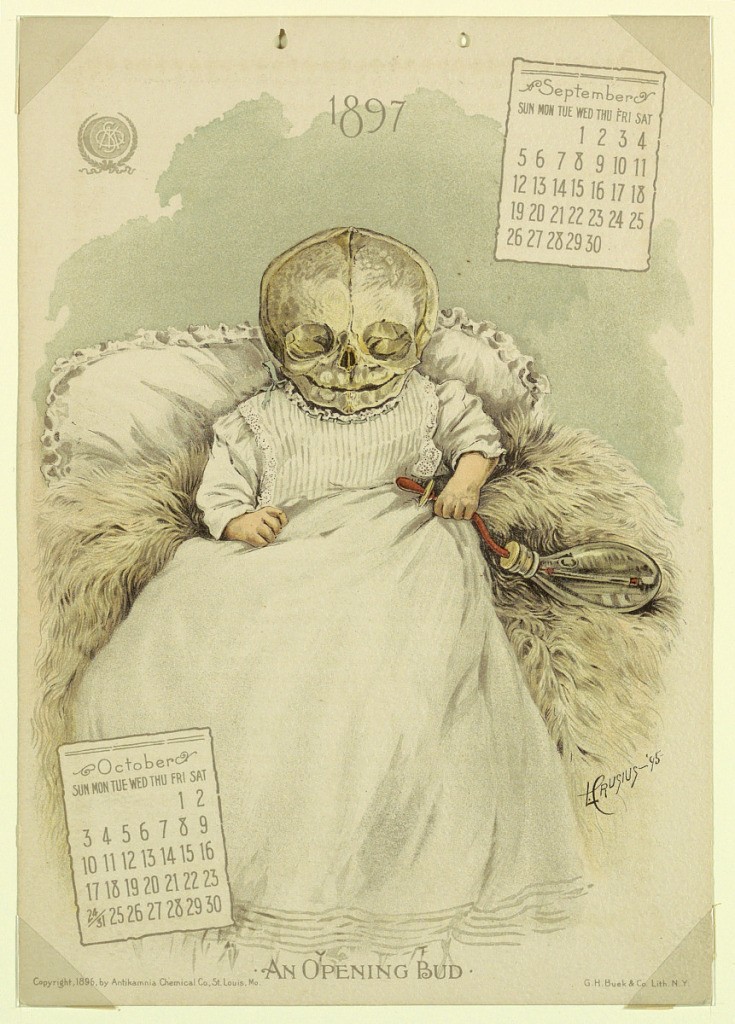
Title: The Antikamnia Calendar, September and October, 1897: An Opening Bud
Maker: Louis Crusius, American, 1862 - 1898
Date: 1896
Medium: Chromolithograph on paper with string binding
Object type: Calendar
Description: September and October, 1897.